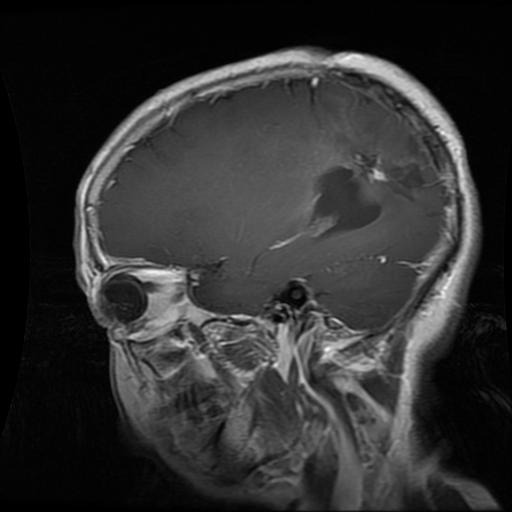
Label: glioma